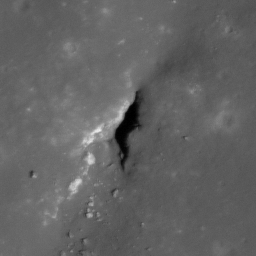
Pit: Copernicus 10
Host crater: Copernicus
Host type: impact_melt
Lunar coordinates: latitude 10.108, longitude 339.946